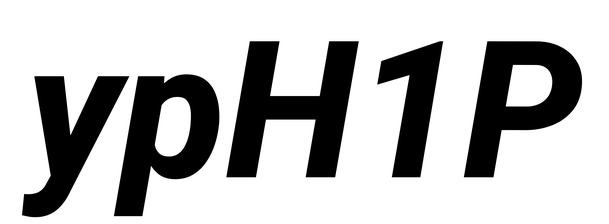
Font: Roboto-Italic_ExtraBold_Italic